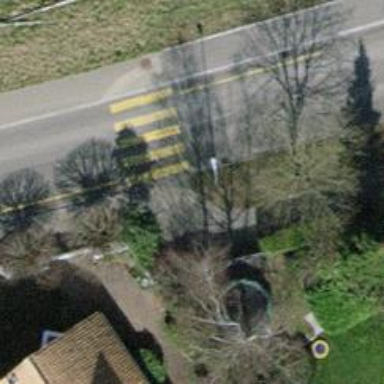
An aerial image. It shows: Marked zebra crossing on the road.